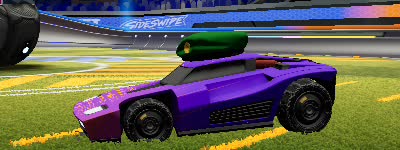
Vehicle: breakout